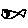
Label: fish